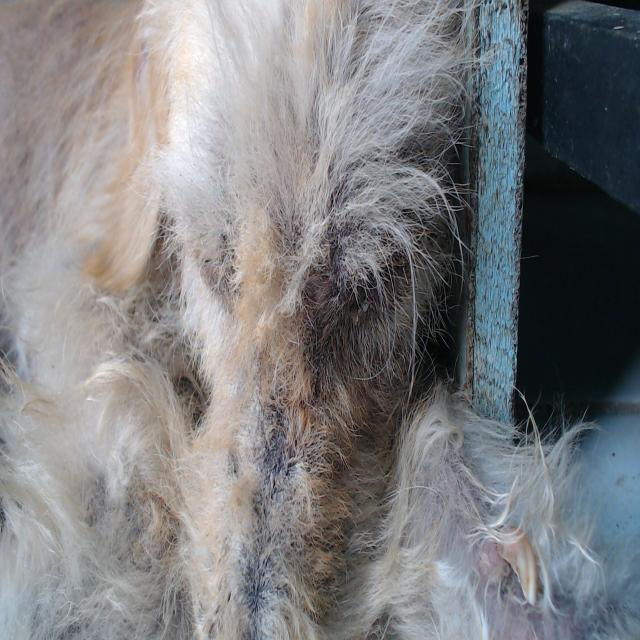
Canine demodicosis (Demodex mange) — caused by Demodex canis mites. Presents with alopecia, follicular papules, pustules, and comedones. Often localized on face and forelimbs.